九年级 · 度量几何学
如图, 四边形 $A B C D$ 是一张矩形纸片.将其按如图所示的方式折叠: 使 $D A$ 边落在 $D C$ 边上, 点 $A$ 落在点 $H$ 处, 折痕为 $D E$; 使 $C B$ 边落在 $C D$ 边上, 点 $B$ 落在点 $G$ 处, 折痕为 $C F$. 若矩形 $H E F G$ 与原矩形 $A B C D$ 相似, $A D=1$, 则 $C D$ 的长为 $($ )

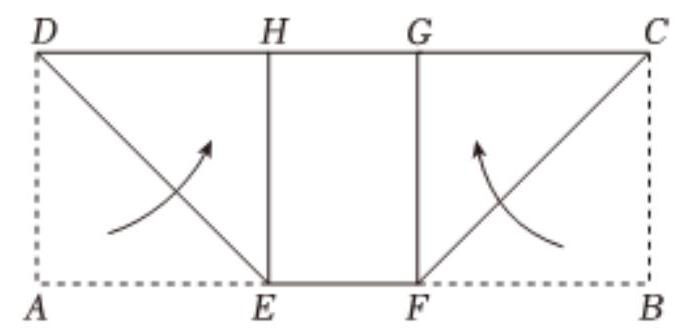
A. $\sqrt{2}-1$
B. $\sqrt{5}-1$
C. $\sqrt{2}+1$
D. $\sqrt{5}+1$

答案: C
解析: 解: 设 $H G=x$,

$\because$ 四边形 $A B C D$ 是矩形,

$\therefore \angle A=\angle A D H=90^{\circ}, A D=B C=1$,

由折叠得: $\angle A=\angle D H E=90^{\circ}, A D=D H=1, B C=C G=1$,

$\therefore$ 四边形 $A D H E$ 是矩形,

$\because A D=D H$,

$\therefore$ 四边形 $A D H E$ 是正方形,

$\therefore A D=H E=1$,

$\because$ 矩形 $H E F G$ 与原矩形 $A B C D$ 相似,

$\therefore \frac{G H}{A D}=\frac{H E}{D C}$,

$\therefore \frac{x}{1}=\frac{1}{1+x+1}$,

解得: $x=\sqrt{2}-1$ 或 $x=-\sqrt{2}-1$,

经检验: $x=\sqrt{2}-1$ 或 $x=-\sqrt{2}-1$ 都是原方程的根,

$\because G H>0$,

$\therefore G H=\sqrt{2}-1$,

$\therefore D C=2+x=\sqrt{2}+1$,

故选: $C$.

设 $H G=x$, 根据矩形的性质可得 $\angle A=\angle A D H=90^{\circ}, A D=B C=1$, 再根据折叠的性质可得: $\angle A=$ $\angle D H E=90^{\circ}, A D=D H=1, B C=C G=1$, 从而可得四边形 $A D H E$ 是正方形, 然后利用正方形的性质可得 $A D=H E=1$, 最后利用相似多边形的性质, 进行计算即可解答.

本题考查了相似多边形的性质, 解一元二次方程-公式法, 矩形的性质, 翻折变换(折叠问题), 正方形的判定与性质, 熟练掌握相似多边形的性质是解题的关键.